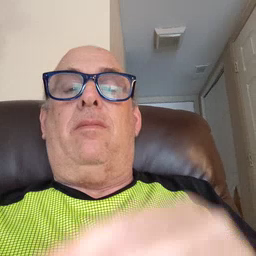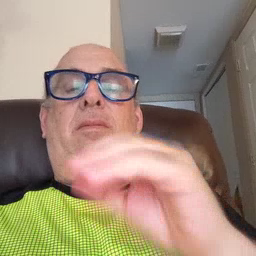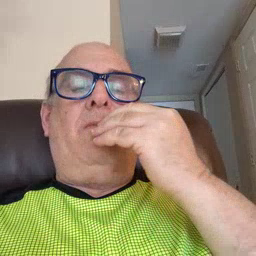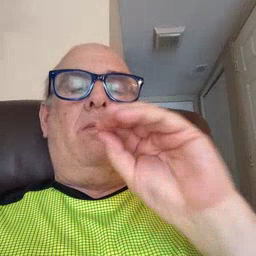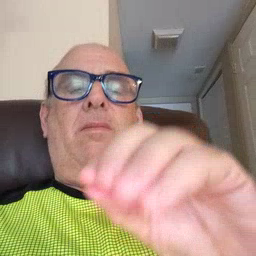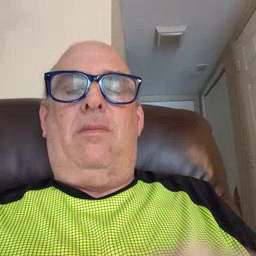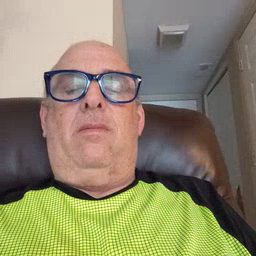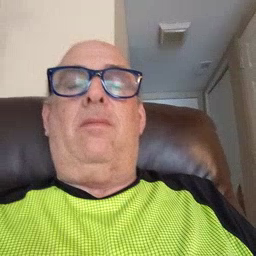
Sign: kiss